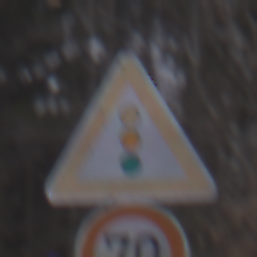
Verkehrszeichen: Lichtzeichenanlage
Zusatzzeichen unten: Geschwindigkeit70
Umgebung: Outdoor, Nature
Tageszeit: Midday
Wetter: Overcast
Licht: Natural
Jahreszeit: Autumn
Kontrast: LowContrast